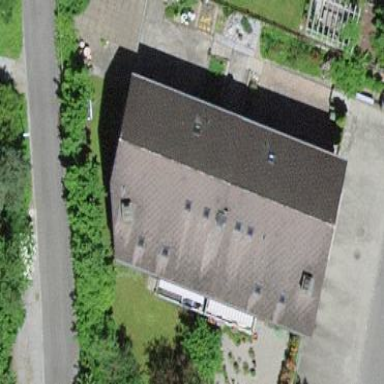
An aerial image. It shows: Residential building.